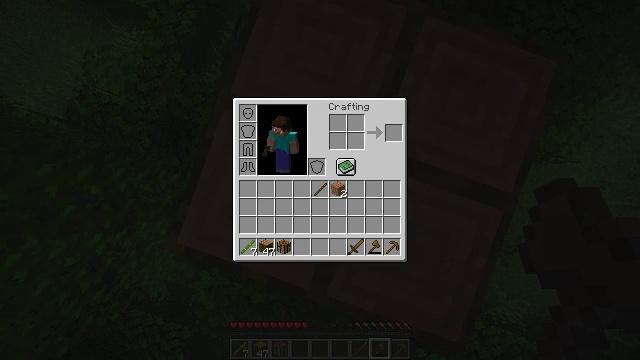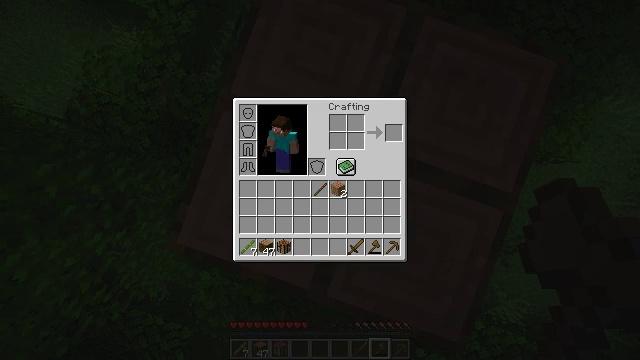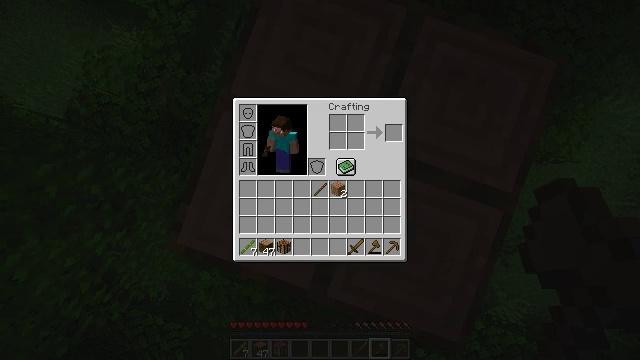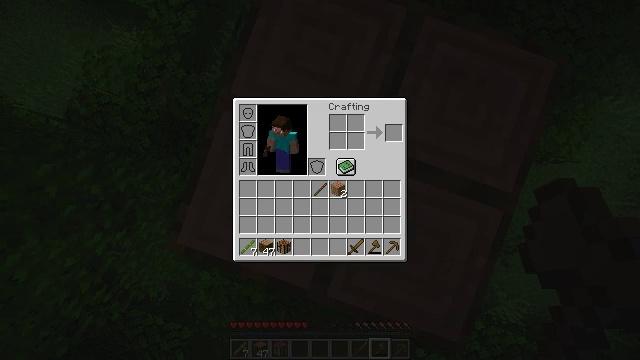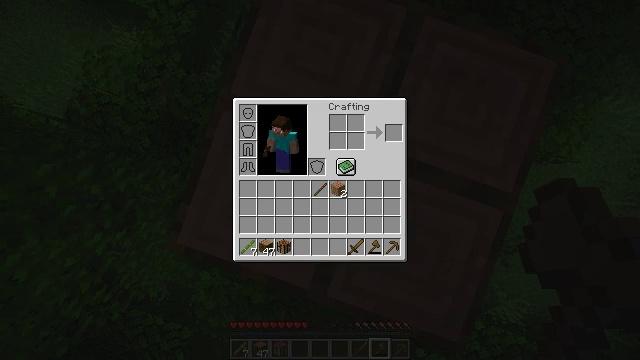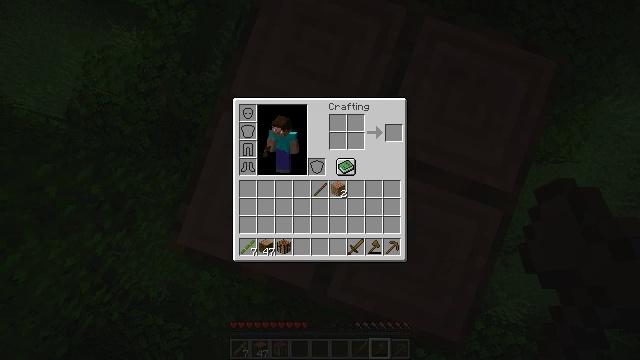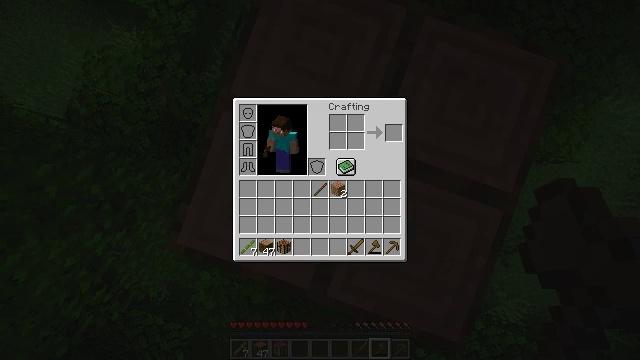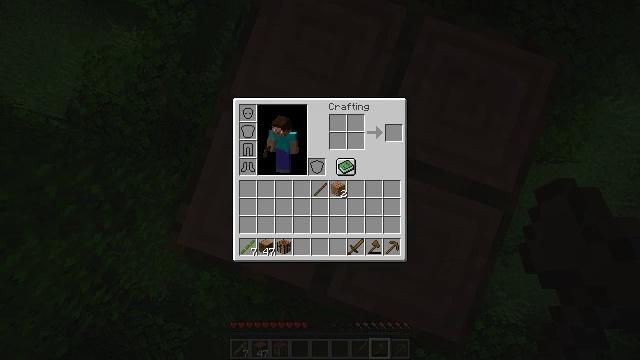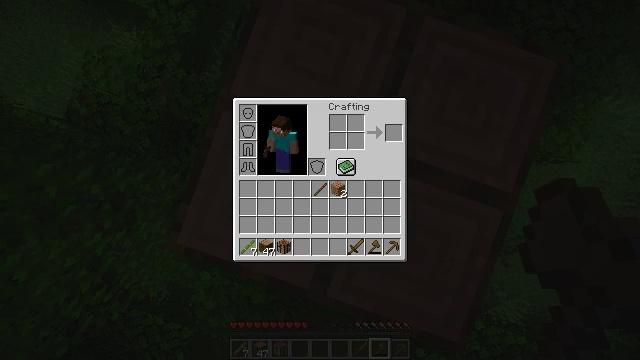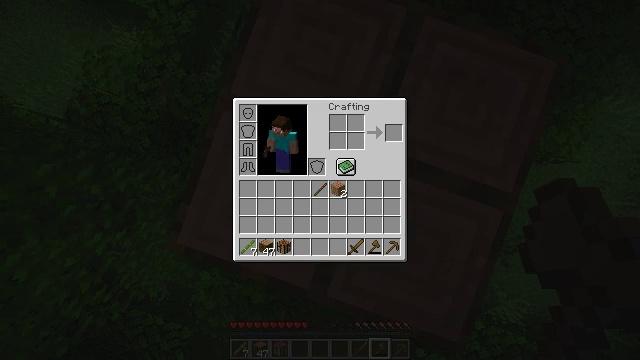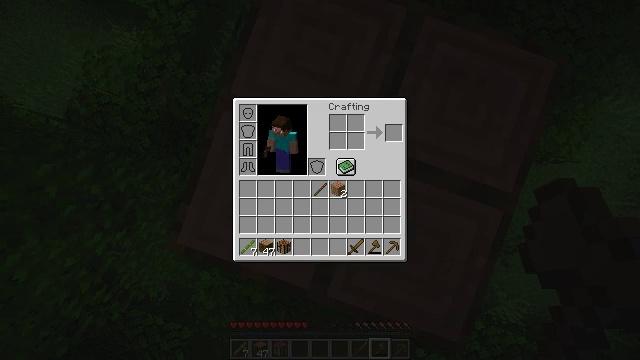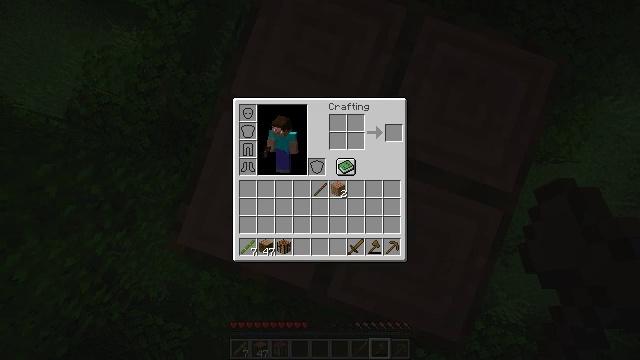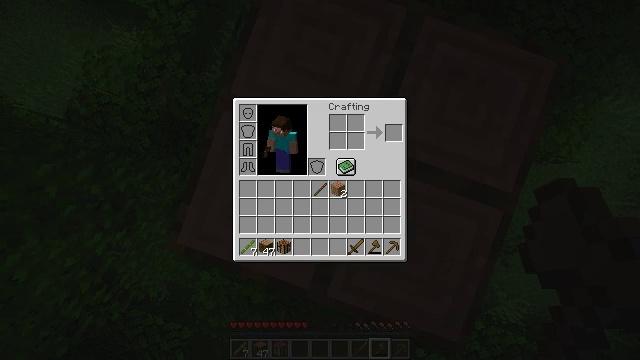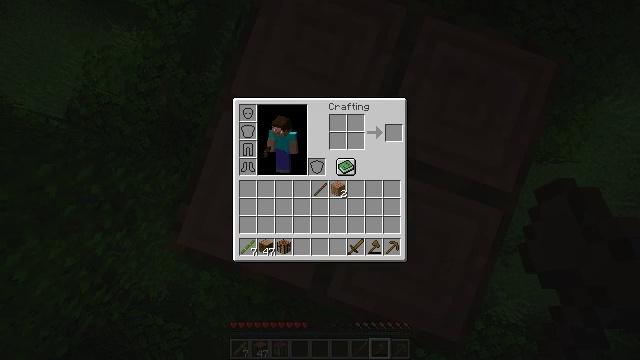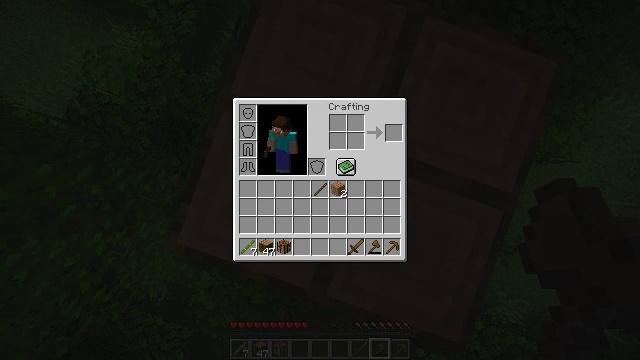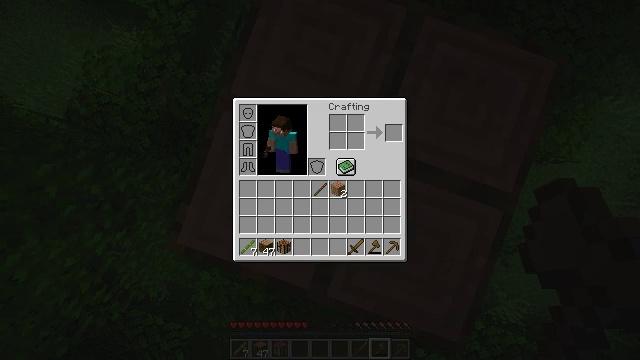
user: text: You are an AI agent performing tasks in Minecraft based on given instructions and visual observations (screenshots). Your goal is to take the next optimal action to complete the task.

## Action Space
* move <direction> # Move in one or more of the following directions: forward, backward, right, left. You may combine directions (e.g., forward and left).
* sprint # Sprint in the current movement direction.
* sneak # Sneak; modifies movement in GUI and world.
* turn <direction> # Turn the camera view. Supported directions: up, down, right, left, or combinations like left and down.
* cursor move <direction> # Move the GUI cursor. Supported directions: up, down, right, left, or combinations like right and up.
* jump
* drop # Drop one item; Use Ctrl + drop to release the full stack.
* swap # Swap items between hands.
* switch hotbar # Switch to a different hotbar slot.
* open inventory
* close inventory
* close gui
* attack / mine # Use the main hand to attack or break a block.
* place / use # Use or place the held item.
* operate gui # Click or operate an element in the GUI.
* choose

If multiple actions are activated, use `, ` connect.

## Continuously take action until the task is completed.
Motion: motion action
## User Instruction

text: Collect the jungle log for building.
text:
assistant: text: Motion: no_op
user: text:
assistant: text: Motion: no_op
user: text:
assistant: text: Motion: no_op
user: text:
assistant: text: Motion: no_op
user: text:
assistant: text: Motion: no_op
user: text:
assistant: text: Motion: no_op
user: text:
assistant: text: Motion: no_op
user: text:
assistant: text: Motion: no_op
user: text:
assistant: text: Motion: no_op
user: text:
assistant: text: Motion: no_op
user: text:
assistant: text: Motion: no_op
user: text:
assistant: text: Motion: no_op
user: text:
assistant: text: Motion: no_op
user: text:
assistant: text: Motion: no_op
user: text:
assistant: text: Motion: cursor move left and down
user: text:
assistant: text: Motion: cursor move right
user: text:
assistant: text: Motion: cursor move right and up
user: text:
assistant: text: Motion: cursor move right and up
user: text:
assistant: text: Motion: cursor move right and up
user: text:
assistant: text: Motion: cursor move right and up
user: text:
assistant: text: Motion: cursor move right and up
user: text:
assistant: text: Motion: no_op
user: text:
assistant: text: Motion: cursor move up
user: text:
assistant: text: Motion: no_op
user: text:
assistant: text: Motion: no_op
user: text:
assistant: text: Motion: no_op
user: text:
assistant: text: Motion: operate gui
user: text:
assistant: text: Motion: operate gui
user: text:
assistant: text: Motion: operate gui
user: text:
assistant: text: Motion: no_op